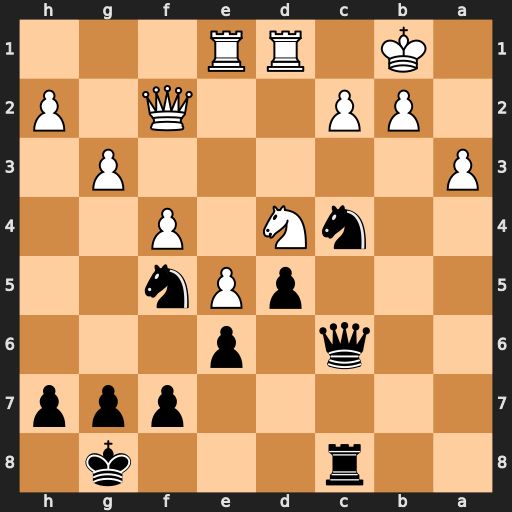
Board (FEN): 2r3k1/5ppp/2q1p3/3pPn2/2nN1P2/P5P1/1PP2Q1P/1K1RR3
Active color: b
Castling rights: -
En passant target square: -
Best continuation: Qb6 c3 Nxa3+